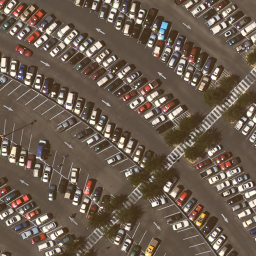
Label: parking lot